Question: In Protege 4.3 I have results with ObjectProperties (exactly as I need).
But I need to implement it in my project so I use Jena in Eclipse and the result is different.
How can I get object with ObjectProperties in Jena?

'''
------------------------------------------------------------------------------- |
subject | object
|
=============================================================================== | vidlica:VidlicaKrytTelo | _:b0
| | vidlica:KolikNulovy_SkrutkaM3 | _:b1
| | vidlica:KolikFazovy_SkrutkaM3 | _:b2
| | vidlica:Hlava_4Kolik_SkrutkaM3_Nalepka | _:b3
| | vidlica:Hlava_4Kolik_SkrutkaM3 | _:b4
| | vidlica:Final | _:b5
| | _:b5 | vidlica:Final
| | _:b4 |
vidlica:Hlava_4Kolik_SkrutkaM3 | | _:b2
| vidlica:KolikFazovy_SkrutkaM3 | | _:b3
| vidlica:Hlava_4Kolik_SkrutkaM3_Nalepka | | _:b1
| vidlica:KolikNulovy_SkrutkaM3 | | _:b0
| vidlica:VidlicaKrytTelo | | vidlica:TesnenieGumove
| vidlica:TesnenieGumove | | rdf:List
| rdf:List | | _:b6
| _:b6 | | _:b7
| _:b7 | | owl:Restriction
'''
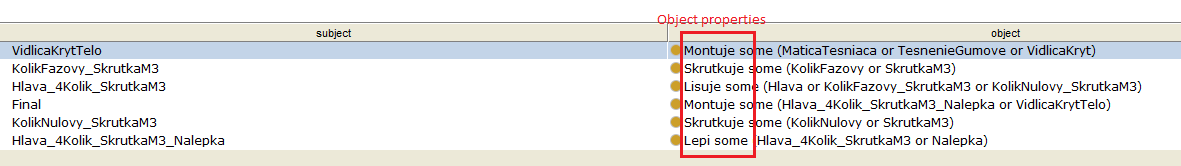
Answer: I have no prob to write down some code as answer, but its hard to write it clear and easy to understand.
One more time: I ask how to get in jena sparql result like this
object + object property + subject(s) [ C2-C4].
And the result is (this sample with 3 subjects)
'''
PREFIX rdf: <http://www.w3.org/1999/02/22-rdf-syntax-ns#>
PREFIX owl: <http://www.w3.org/2002/07/owl#>
PREFIX xsd: <http://www.w3.org/2001/XMLSchema#>
PREFIX rdfs: <http://www.w3.org/2000/01/rdf-schema#>
SELECT ?c ?p1 ?C2 ?C3 ?C4
WHERE {
?c rdfs:subClassOf ?r .
?r rdf:type owl:Restriction .
?r owl:onProperty ?p1 .
?r owl:someValuesFrom ?i .
?i rdf:type owl:Class .
?i ?prop ?l .
?l rdf:first ?C2 .
?l rdf:rest ?m .
?m rdf:first ?C3 .
?m rdf:rest ?m2 .
?m2 rdf:first ?C4 .
?m2 rdf:rest rdf:nil .
}
'''